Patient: sex F, age 58
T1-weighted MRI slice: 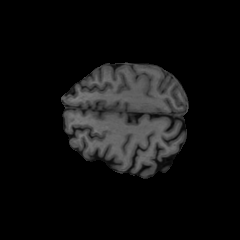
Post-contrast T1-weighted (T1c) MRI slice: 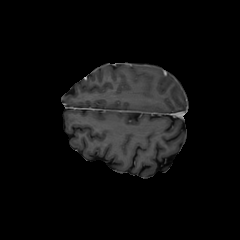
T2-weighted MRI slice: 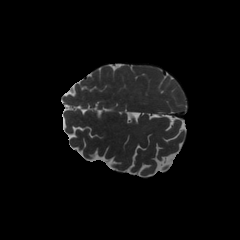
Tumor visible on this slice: no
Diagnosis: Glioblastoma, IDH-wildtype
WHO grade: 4